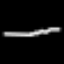
Label: line